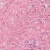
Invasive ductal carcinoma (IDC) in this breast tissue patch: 0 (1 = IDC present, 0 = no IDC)